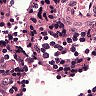
Metastatic tissue present: no